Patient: sex F, age 58
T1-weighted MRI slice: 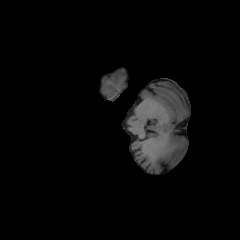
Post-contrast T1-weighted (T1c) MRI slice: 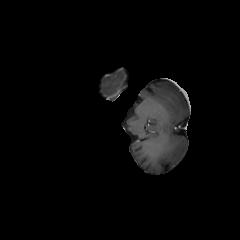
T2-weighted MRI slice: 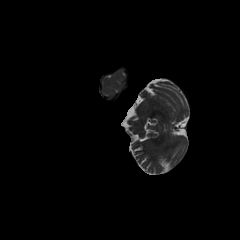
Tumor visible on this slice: no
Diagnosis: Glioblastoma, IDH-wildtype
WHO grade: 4